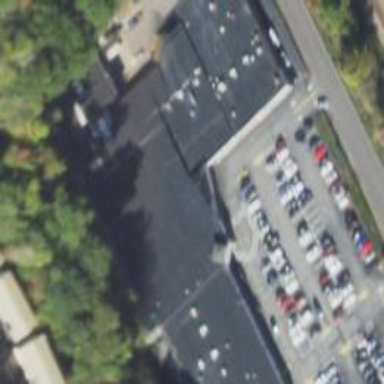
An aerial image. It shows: Supermarket.